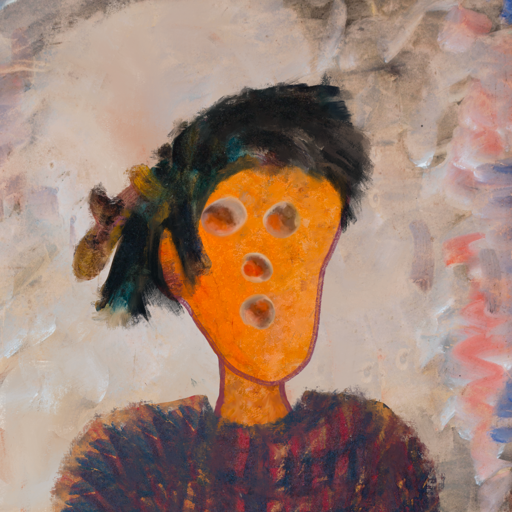
Background: Roy_Bahadur, Head And Neck Front: Hypocrite, Face Front: Rupkatha, Bust: In_The_Sun, Hair Front: Pipe, Head Accessory: Blank, Second Necklace: Blank, Necklace: Blank, Baby: Blank